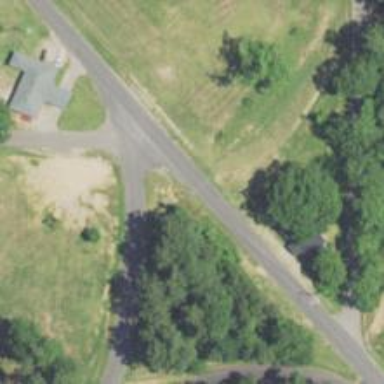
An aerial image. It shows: Stop road.